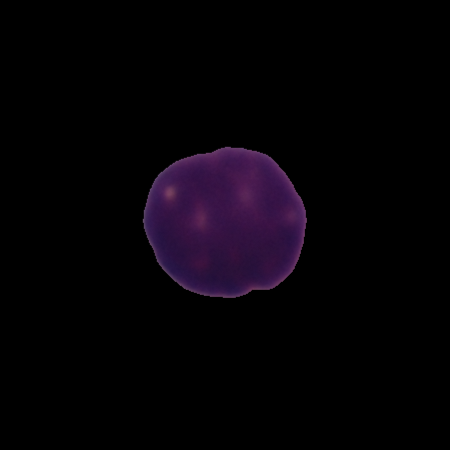
Label: healthy